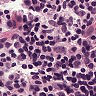
Metastatic tissue present: no